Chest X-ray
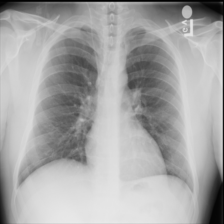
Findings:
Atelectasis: negative
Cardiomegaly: negative
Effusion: negative
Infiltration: negative
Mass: negative
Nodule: negative
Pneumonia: negative
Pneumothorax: negative
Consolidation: negative
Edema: negative
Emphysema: negative
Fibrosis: negative
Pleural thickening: negative
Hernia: negative